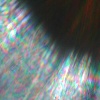
Label: sunburn